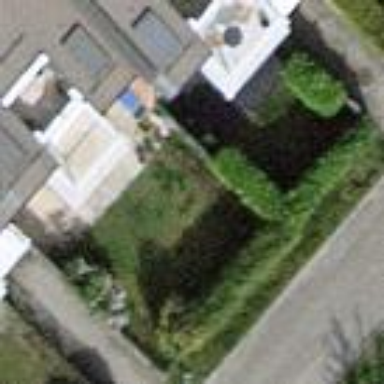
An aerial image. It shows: Garden enclosed by fence.